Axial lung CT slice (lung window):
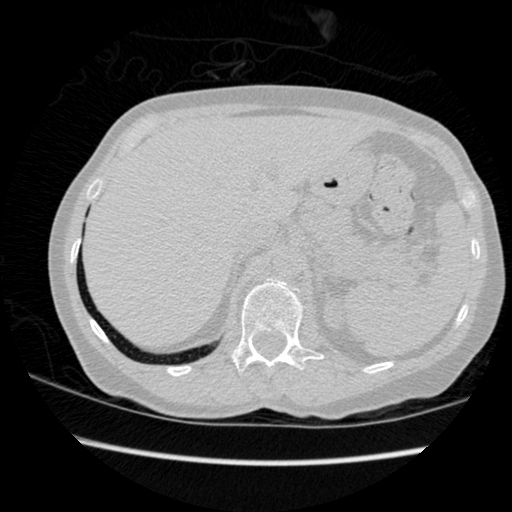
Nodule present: no